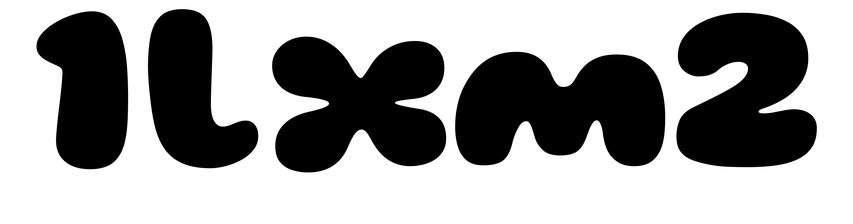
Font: Gluten_Black